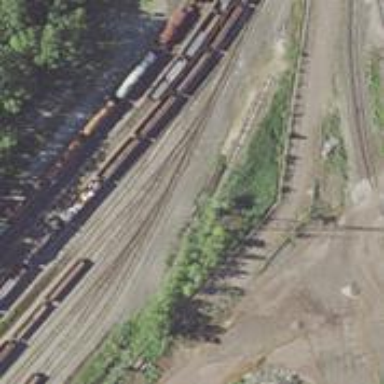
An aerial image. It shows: Railway yard used for servicing trains.